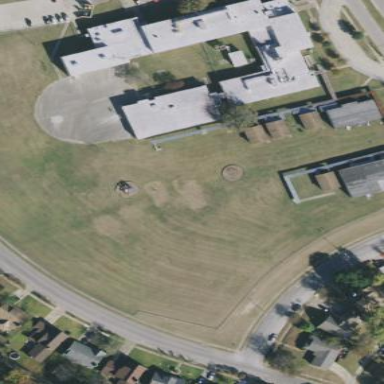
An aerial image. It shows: School situated on plot of land.